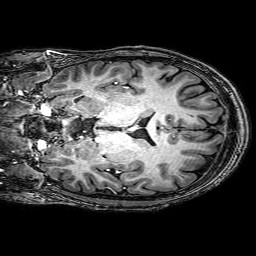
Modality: T1w
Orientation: coronal
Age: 19
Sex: male
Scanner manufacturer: philips
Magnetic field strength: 3 T
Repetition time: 0.009 s
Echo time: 0.0035 s